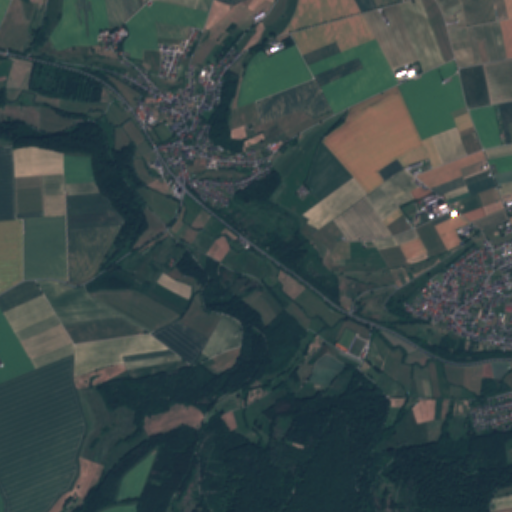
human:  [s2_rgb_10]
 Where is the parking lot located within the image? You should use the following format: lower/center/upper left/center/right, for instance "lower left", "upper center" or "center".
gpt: The parking lot is located in the lower right of the image.
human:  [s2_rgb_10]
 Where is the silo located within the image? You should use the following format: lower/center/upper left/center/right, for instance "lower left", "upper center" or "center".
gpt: The silo is located in the upper left of the image.
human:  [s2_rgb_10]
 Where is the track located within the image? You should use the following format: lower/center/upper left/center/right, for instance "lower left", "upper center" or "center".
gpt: There is no track in the image.